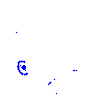
Particle: electron